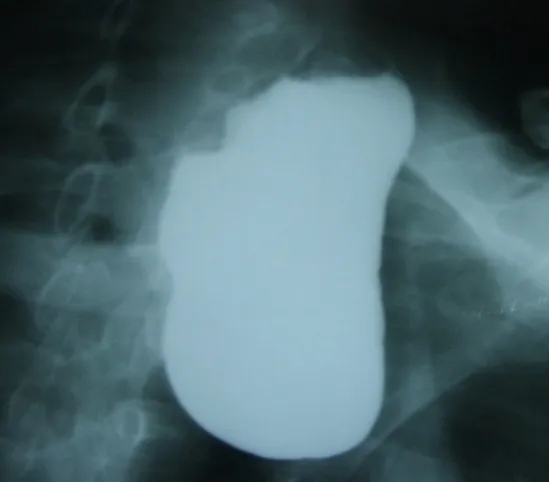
Barium swallow showing the large diverticulum.
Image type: radiology (x_ray)